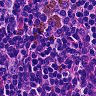
Metastatic tissue present: no